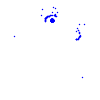
Particle: pion